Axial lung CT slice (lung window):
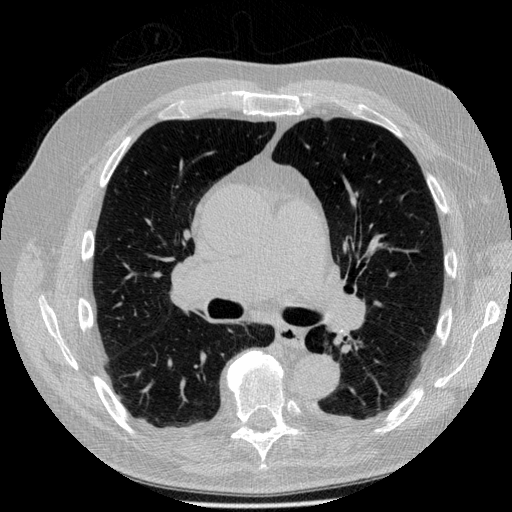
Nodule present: no